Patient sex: F
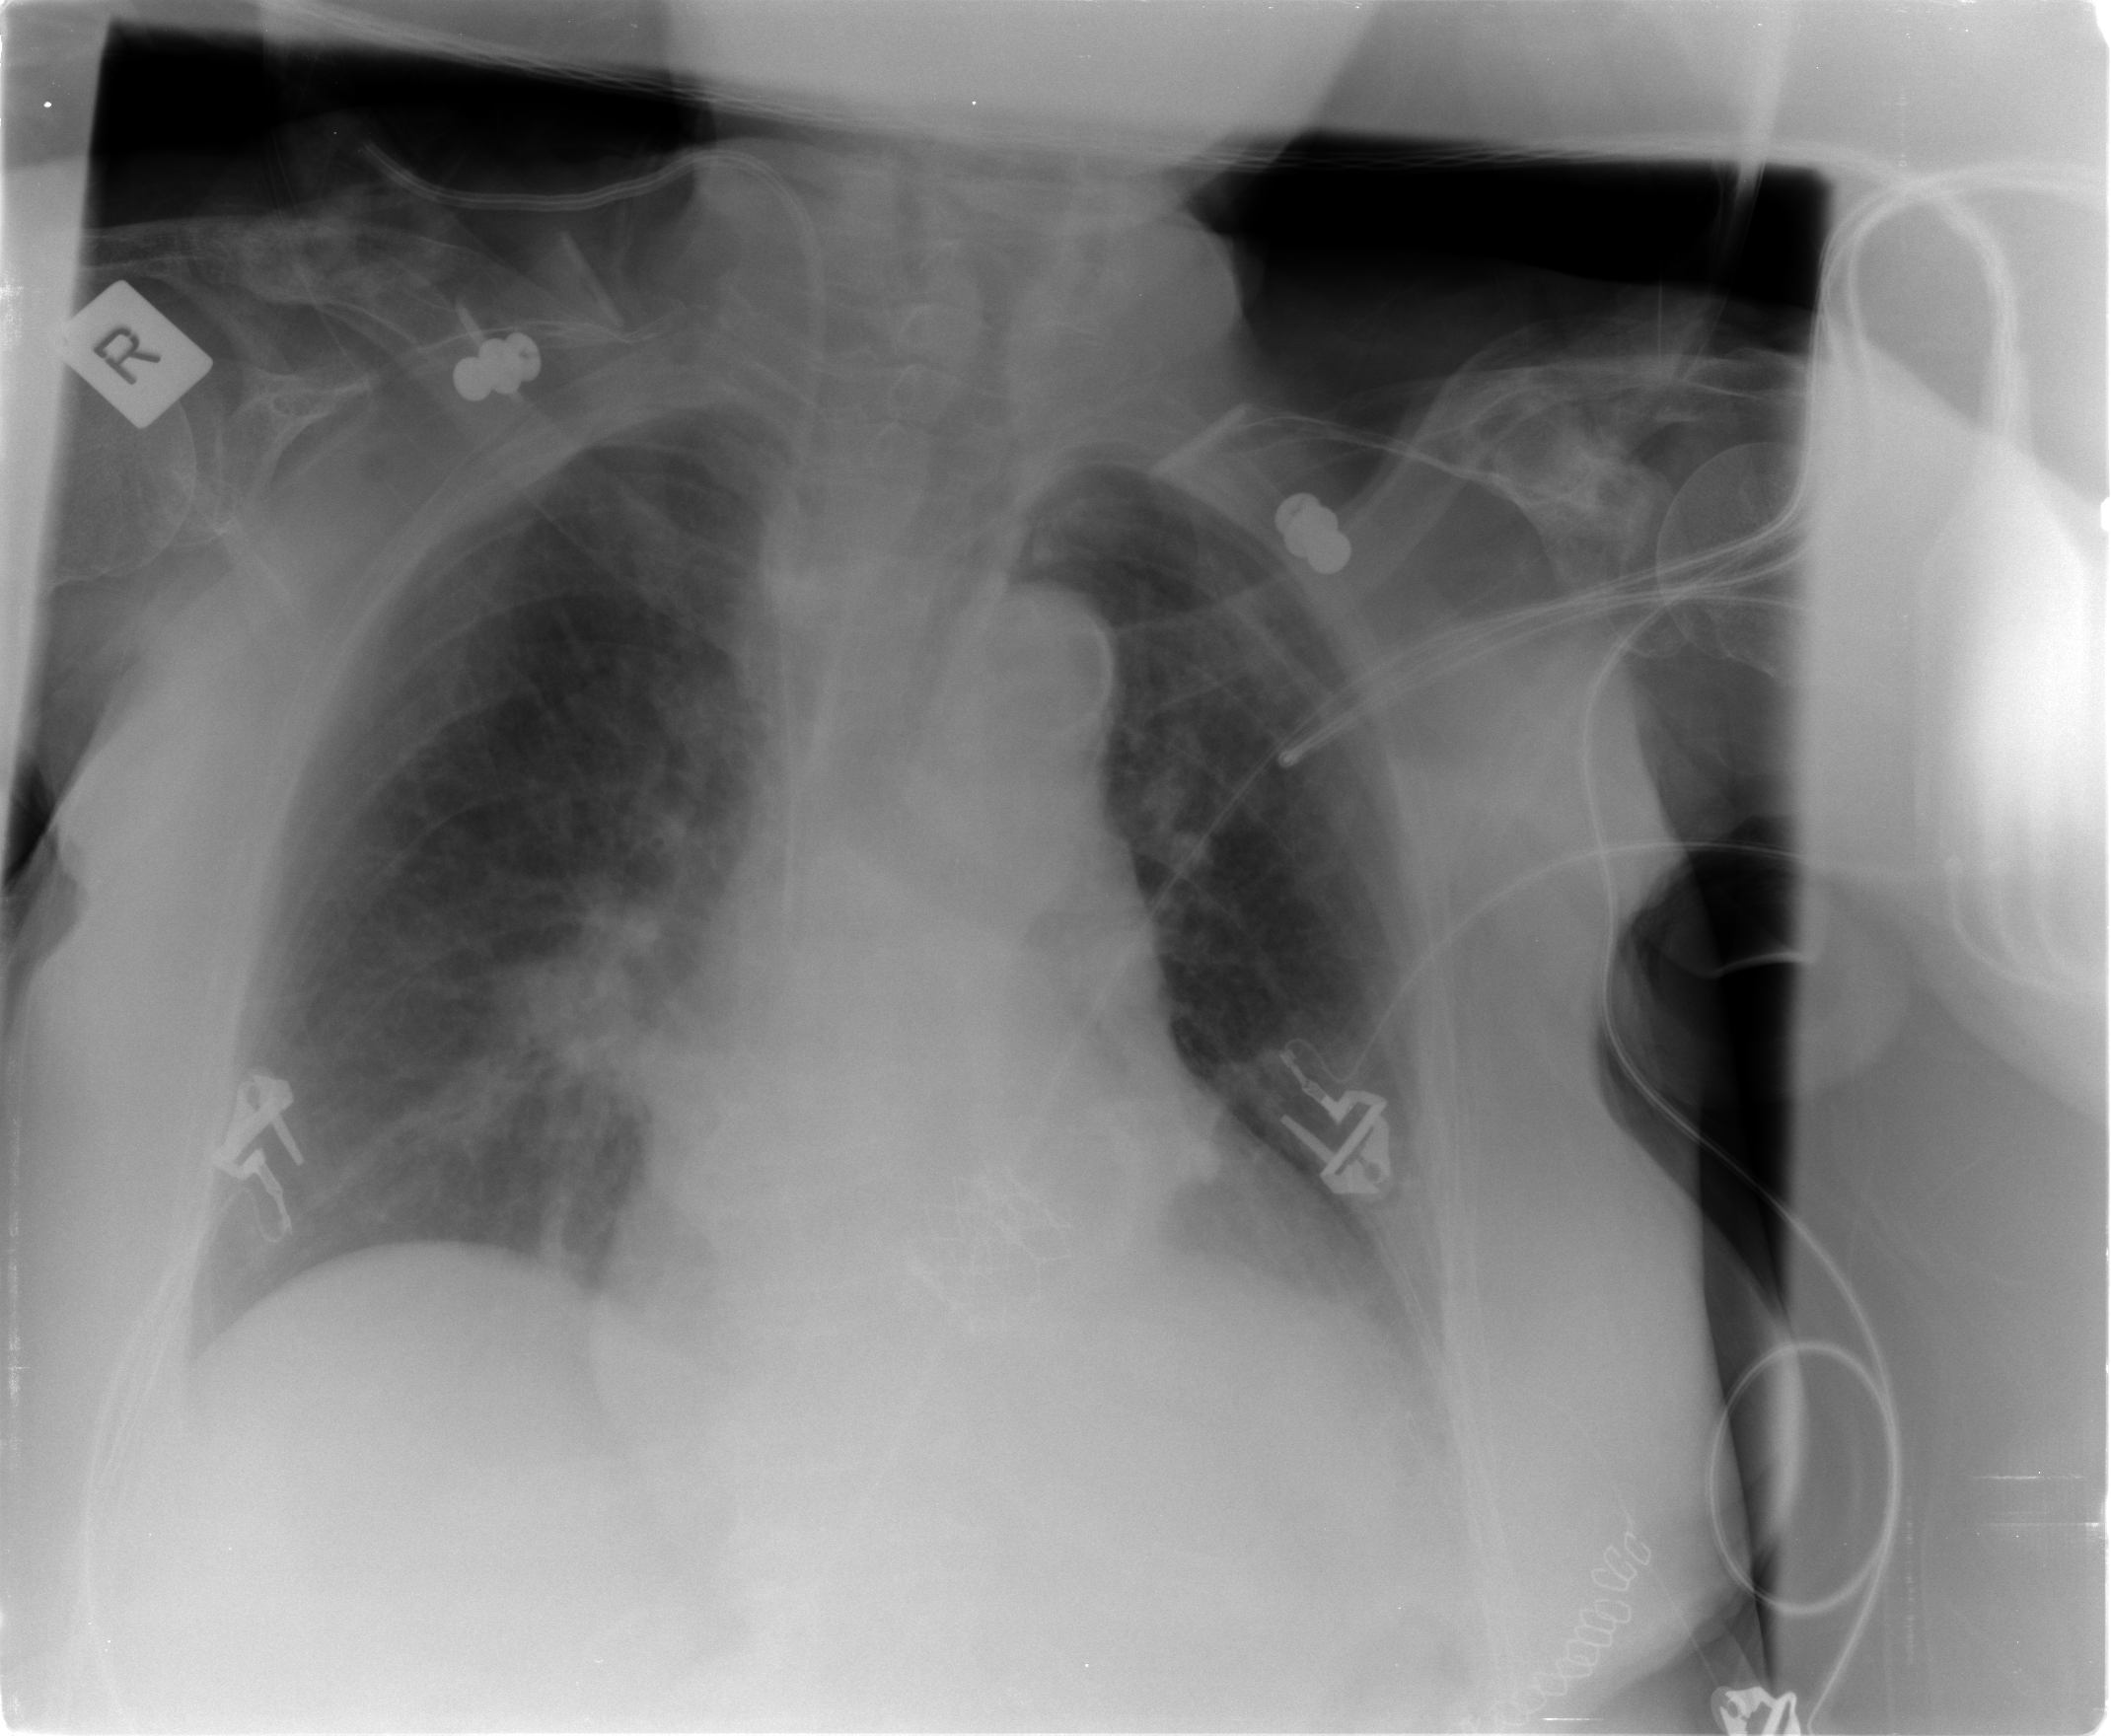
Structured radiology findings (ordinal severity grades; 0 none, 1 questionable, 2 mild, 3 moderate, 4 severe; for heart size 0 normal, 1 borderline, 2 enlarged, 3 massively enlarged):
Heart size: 2
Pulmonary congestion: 2
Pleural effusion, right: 0
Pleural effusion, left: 2
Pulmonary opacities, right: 0
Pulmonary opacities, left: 1
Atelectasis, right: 1
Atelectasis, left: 2